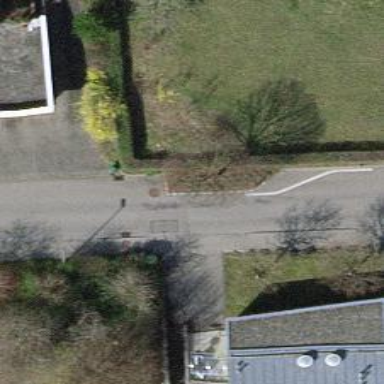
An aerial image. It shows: Kerb barrier.